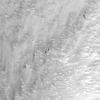
Atmospheric dust classification: not_dusty